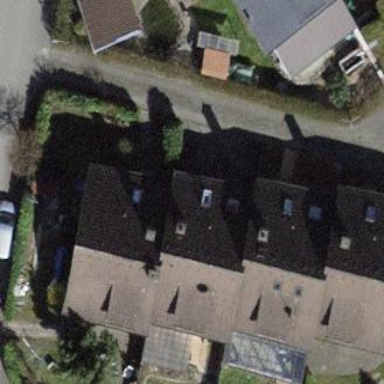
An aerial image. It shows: Gabled roof house.